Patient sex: F
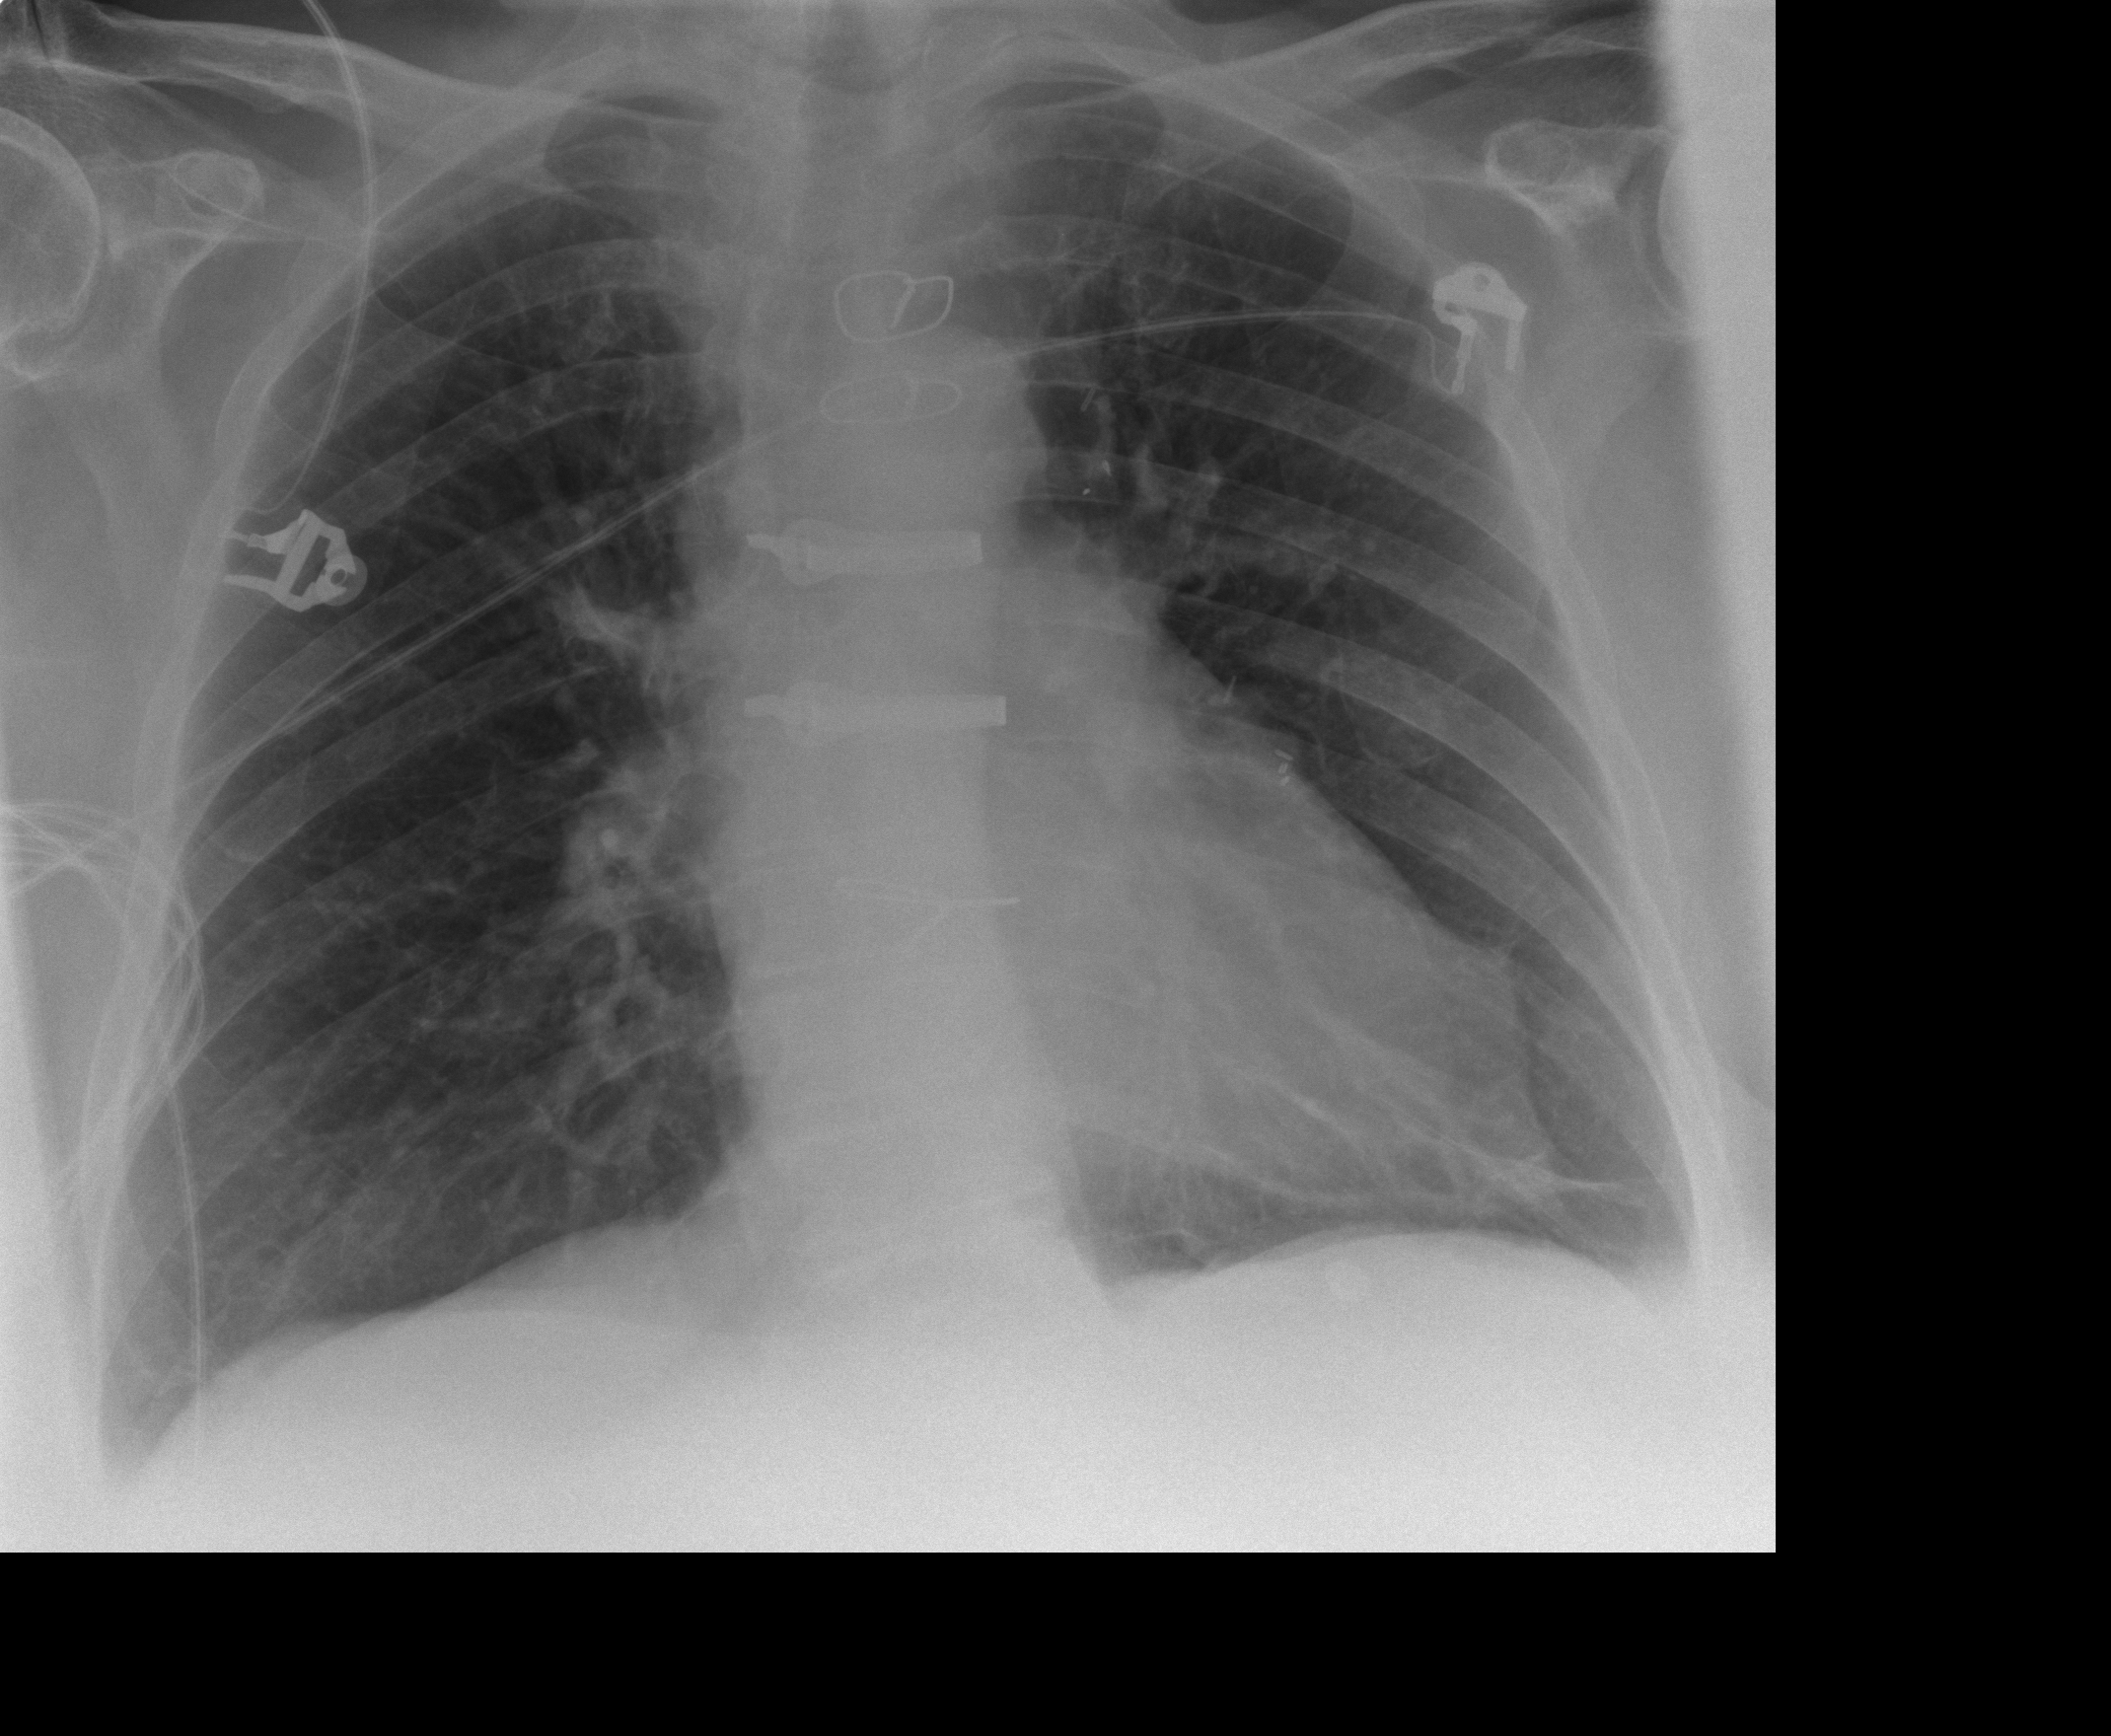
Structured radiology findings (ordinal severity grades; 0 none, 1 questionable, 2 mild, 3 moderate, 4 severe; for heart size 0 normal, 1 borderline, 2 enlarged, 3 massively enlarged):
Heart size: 0
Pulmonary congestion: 0
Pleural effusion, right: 1
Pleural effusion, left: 1
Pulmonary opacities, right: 0
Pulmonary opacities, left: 0
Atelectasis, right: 1
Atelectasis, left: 1